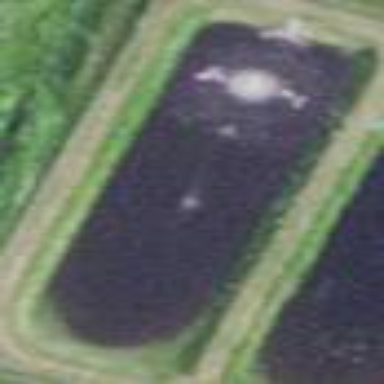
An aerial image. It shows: Fishpond with natural water.